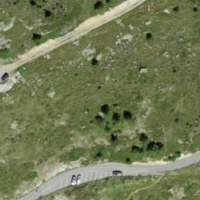
EUNIS habitat code: 23
Species observed at this site:
Euphorbia cyparissias
Geum montanum